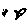
Label: fish